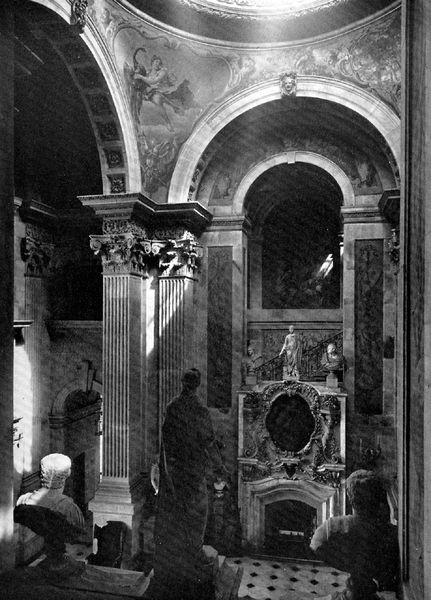
Titel: Castle Howard, North Yorkshire
Künstler: John Vanbrugh
Standort: Malton (EU - GB - Yorkshire)
Schlagwörter: schatten, frau, licht, raum, säule, säulen, barock, innenraum, kirche, innen, kamin, skulptur, bogen, pilaster, saal, kuppel, treppe, kartusche, büste, foto, bögen, skulpturen, plastiken, statuen, schwarzwei´ß, marmos, kapitel, abgang, lamin